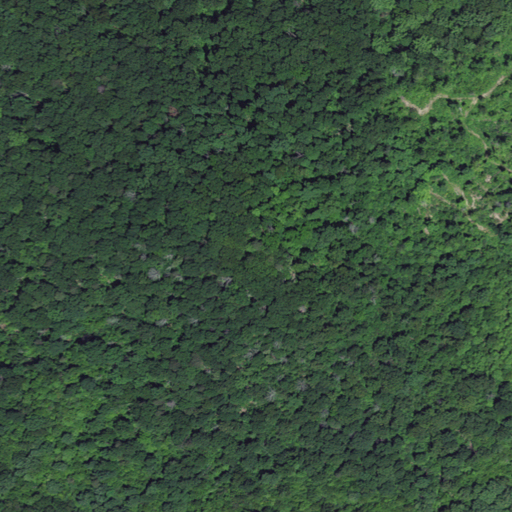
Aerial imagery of mountain in Kentucky named Kashs Knob containing only deciduous forest